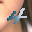
Label: 4